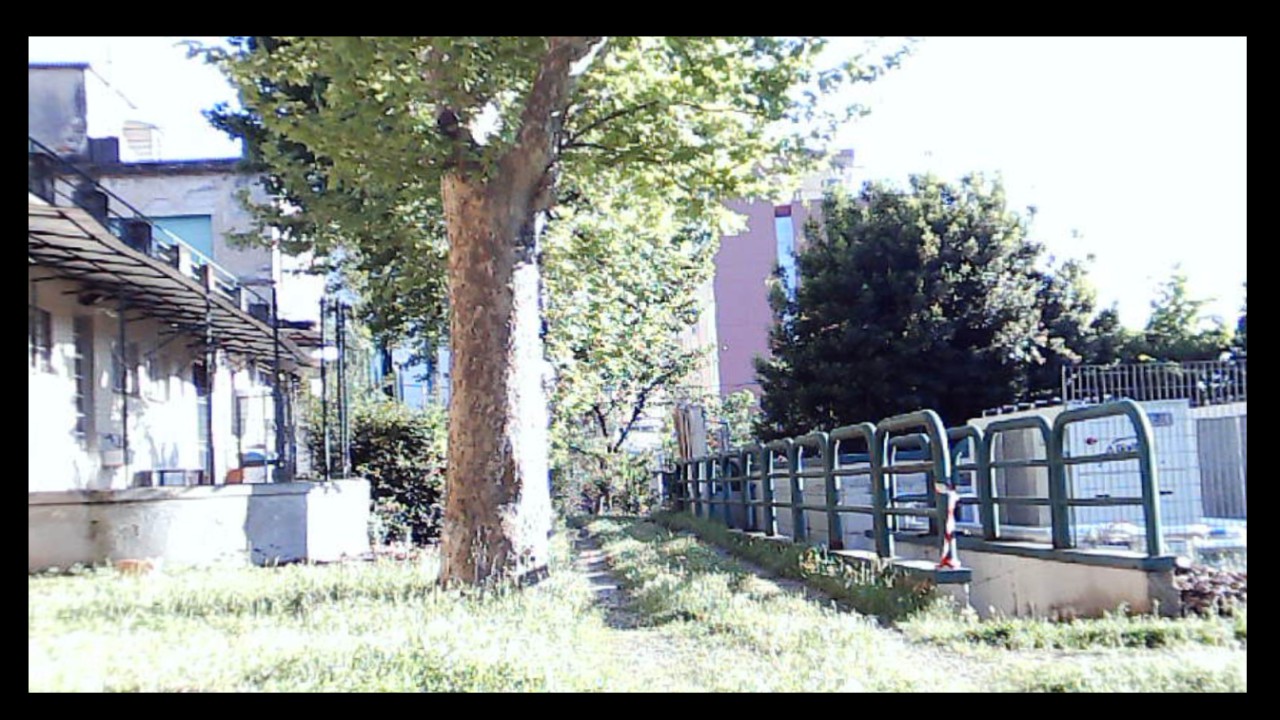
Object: Betafpv air75